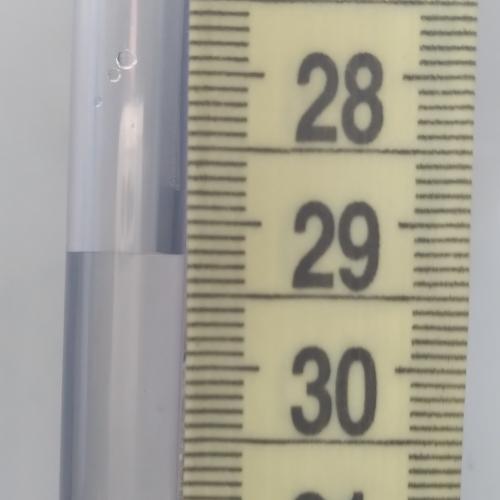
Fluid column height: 29.2 cm